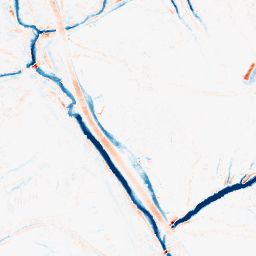
Category: morphological
Decomposition family: morphological
Decomposition parameters: operation: average
size: 5
Upsampling method: quadratic
Upsampling parameters: scale: 2
Upsampling scale: 2